Interaction volume radius: 10 \u00c5
Interaction volume height: 35 \u00c5
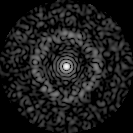
Disorder parameter: 0.8447